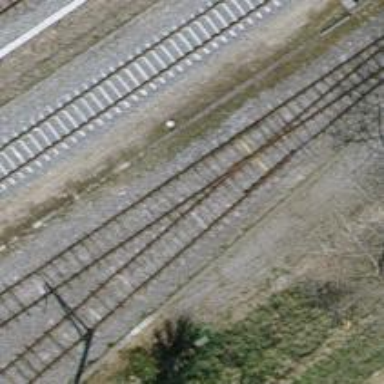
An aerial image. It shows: Rail yard with electrified rails and single track.